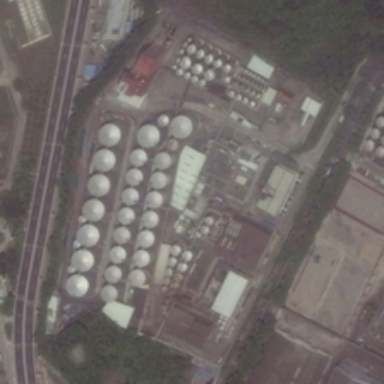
There are a large number of circular storage tanks in the factory .